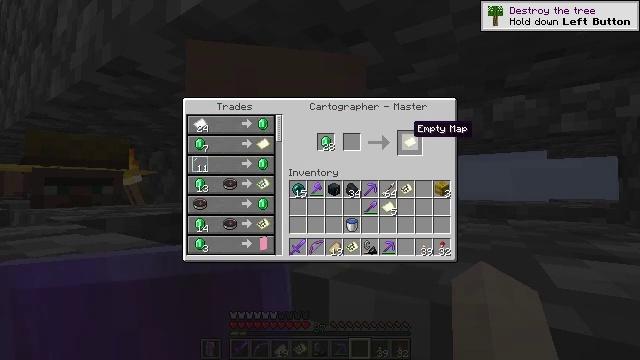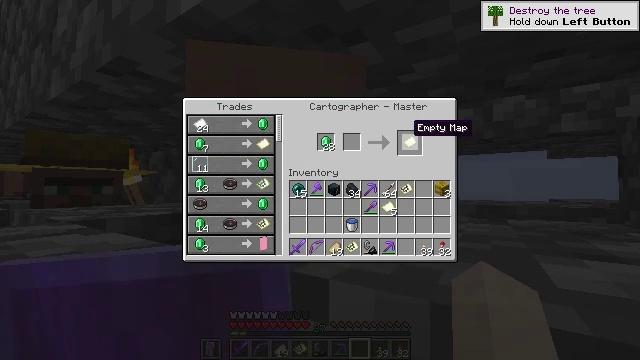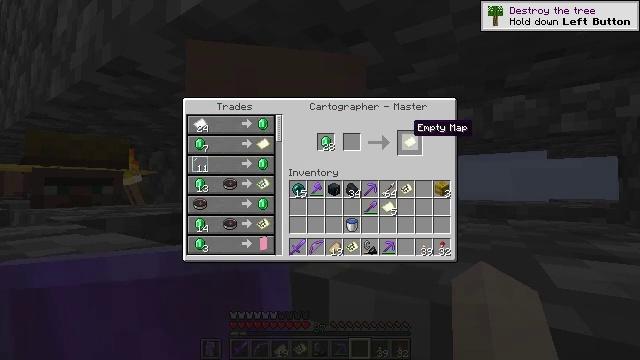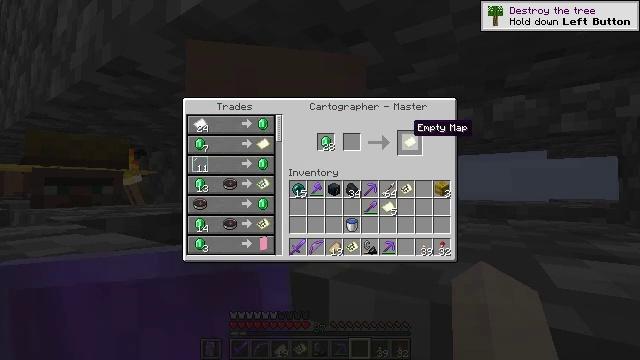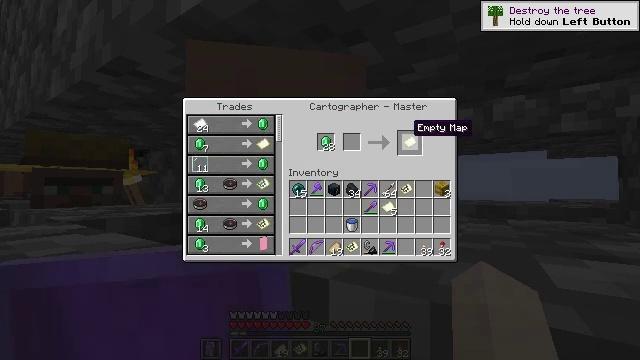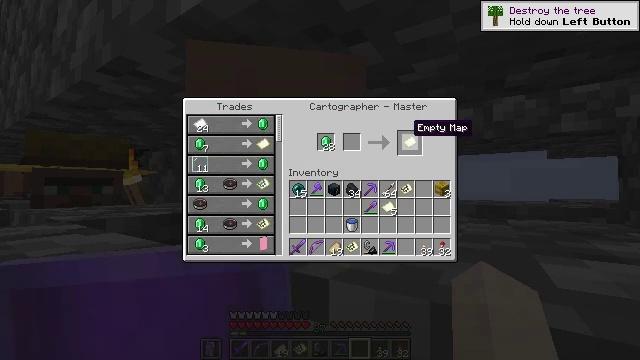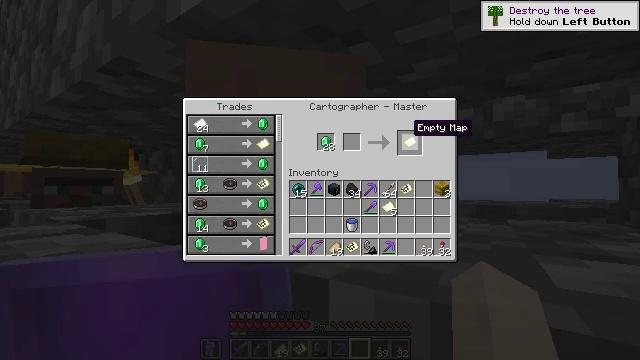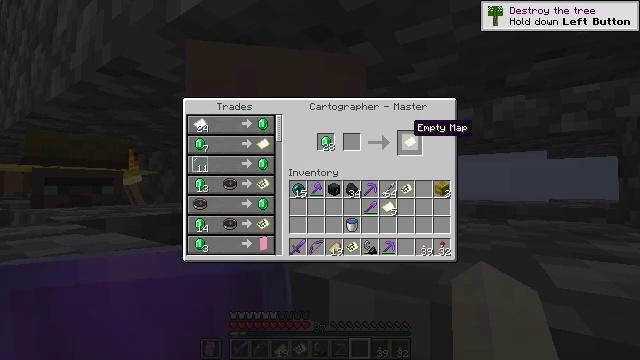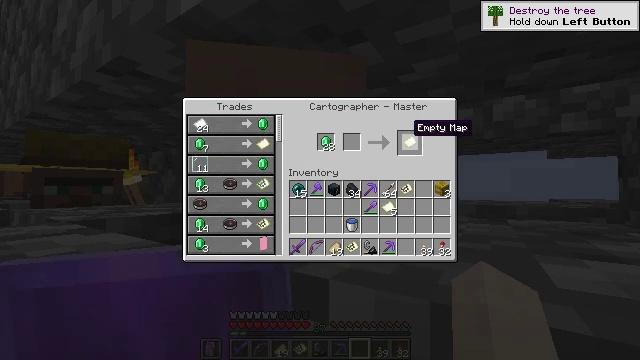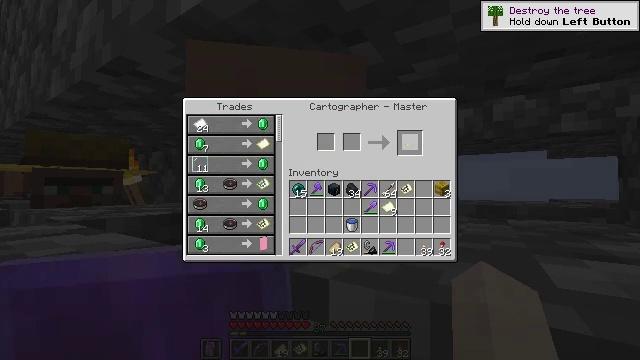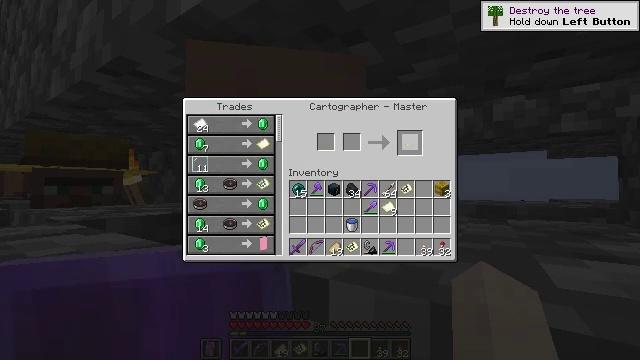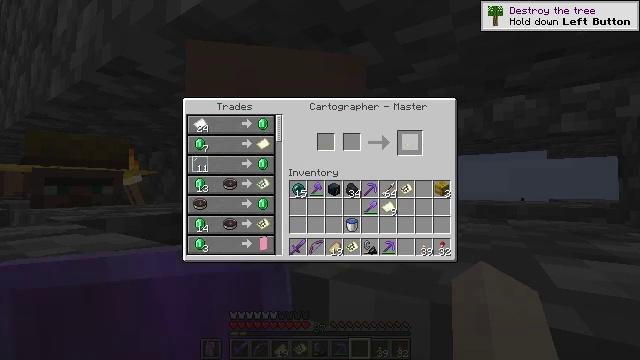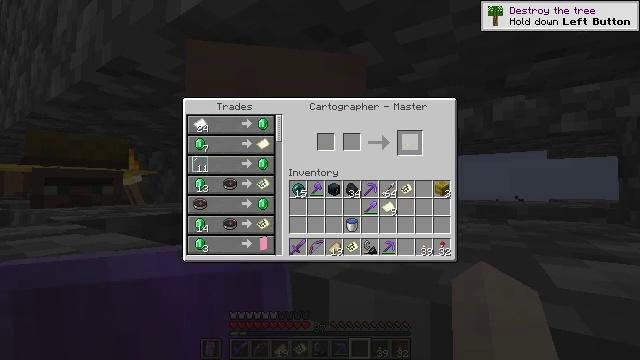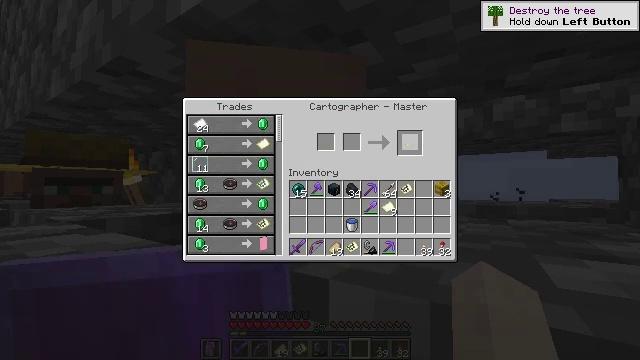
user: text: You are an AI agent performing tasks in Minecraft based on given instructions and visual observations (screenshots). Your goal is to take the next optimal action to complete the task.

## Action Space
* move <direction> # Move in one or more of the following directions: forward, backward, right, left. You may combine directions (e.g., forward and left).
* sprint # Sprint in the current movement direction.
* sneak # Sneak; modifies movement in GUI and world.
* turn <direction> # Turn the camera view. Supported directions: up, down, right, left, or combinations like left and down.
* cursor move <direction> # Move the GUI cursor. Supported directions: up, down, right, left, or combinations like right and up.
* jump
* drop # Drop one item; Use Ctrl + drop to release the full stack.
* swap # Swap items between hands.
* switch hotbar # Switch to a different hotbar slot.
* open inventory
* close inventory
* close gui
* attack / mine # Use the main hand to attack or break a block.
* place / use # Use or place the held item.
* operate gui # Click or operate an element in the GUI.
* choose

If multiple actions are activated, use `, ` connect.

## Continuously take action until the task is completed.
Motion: motion action
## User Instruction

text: Craft a map in the crafting table with paper and a compass.
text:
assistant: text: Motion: sneak
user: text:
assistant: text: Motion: sneak
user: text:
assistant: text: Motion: sneak
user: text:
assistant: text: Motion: sneak
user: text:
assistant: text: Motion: sneak
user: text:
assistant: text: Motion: sneak
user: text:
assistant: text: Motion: sneak
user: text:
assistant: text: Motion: sneak
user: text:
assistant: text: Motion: sneak, attack / mine
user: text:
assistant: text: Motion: sneak, attack / mine
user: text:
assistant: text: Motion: sneak, attack / mine
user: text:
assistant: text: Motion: sneak
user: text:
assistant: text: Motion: sneak
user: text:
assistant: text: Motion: sneak